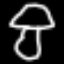
Label: mushroom